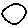
Label: circle